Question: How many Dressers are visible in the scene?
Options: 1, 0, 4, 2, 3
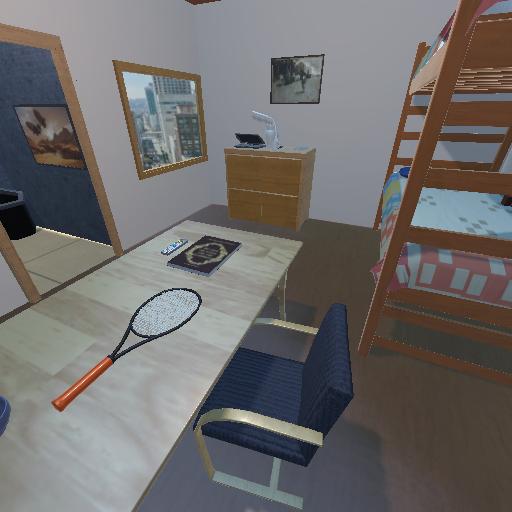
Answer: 1